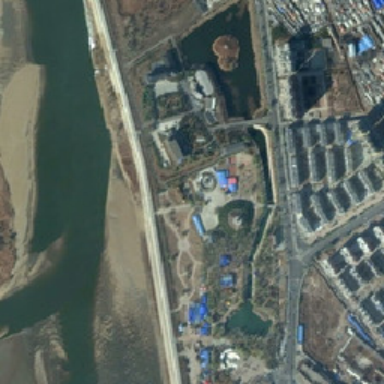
Some green trees and two ponds and parks are between the river and some buildings .